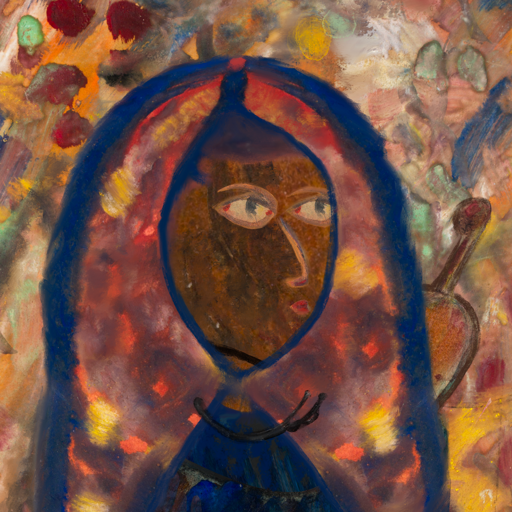
Background: Mother_And_Son_Mother, Head And Neck Side: Mosgoul, Face Side: GypsyMother, Bust: Pipe, Hair Side: Blank, Head Accessory: Mother_And_Son_Mother_Scarf, Second Necklace: Blank, Necklace: Orphan, Baby: Blank